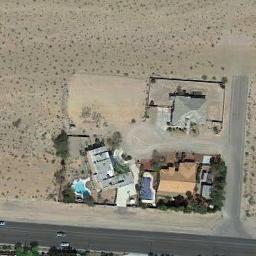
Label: sparse_residential